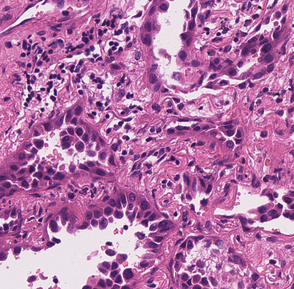
Tumor epithelial tissue: yes
Tumor-associated stroma tissue: yes
Normal tissue: no